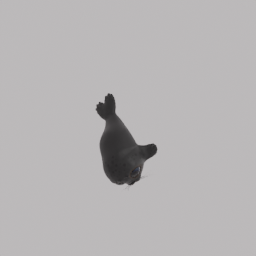
Label: animals